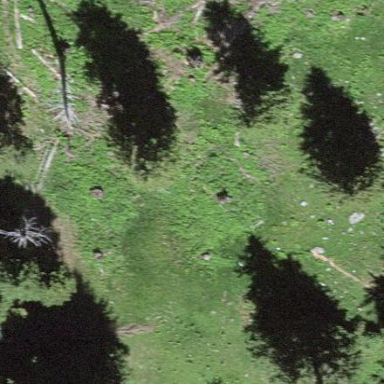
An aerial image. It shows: Forest area.